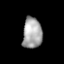
Tissue: lung
Cell type: Endothelial cells
Senescence score: 0.1977
Nuclear area (px): 582
Mean DAPI intensity: 165.864